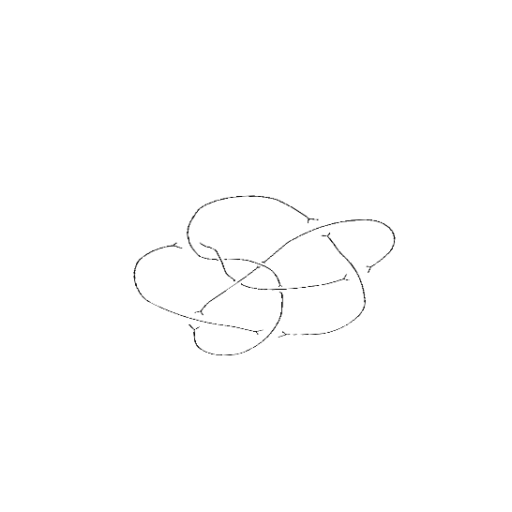
Crossing number: 9